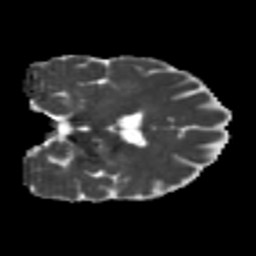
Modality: MD
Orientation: coronal
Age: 21
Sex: male
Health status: healthy
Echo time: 0.074 s